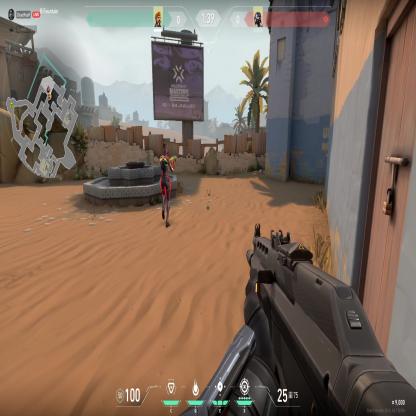
Label: enemy